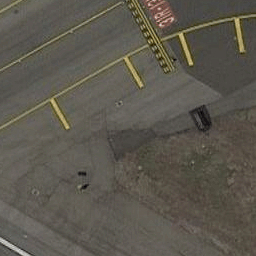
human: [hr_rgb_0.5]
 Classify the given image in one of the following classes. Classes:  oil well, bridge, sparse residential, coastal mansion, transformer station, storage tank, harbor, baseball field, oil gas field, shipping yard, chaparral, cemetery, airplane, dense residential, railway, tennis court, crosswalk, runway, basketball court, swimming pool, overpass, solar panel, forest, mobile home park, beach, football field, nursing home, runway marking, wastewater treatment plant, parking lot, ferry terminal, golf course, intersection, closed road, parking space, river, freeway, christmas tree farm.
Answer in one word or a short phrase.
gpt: runway marking